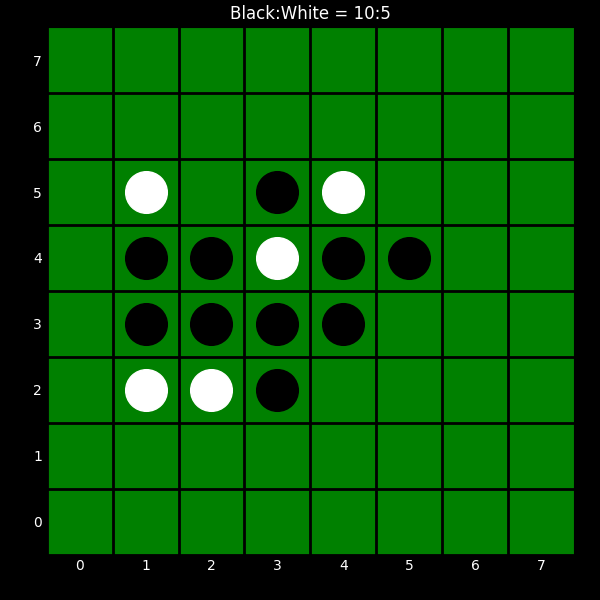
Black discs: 10
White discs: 5